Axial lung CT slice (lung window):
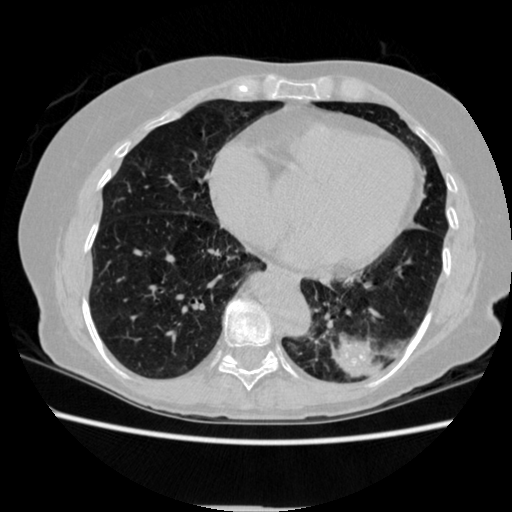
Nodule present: yes
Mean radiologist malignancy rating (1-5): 4